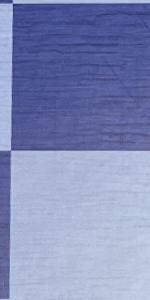
Label: Empty